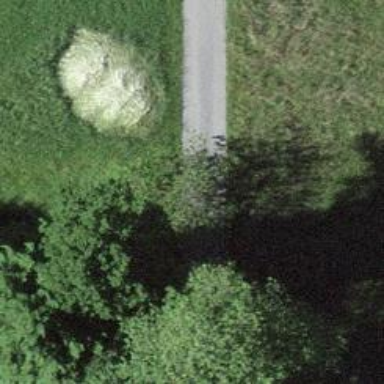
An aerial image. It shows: Well-maintained track road with grade 1 tracktype.